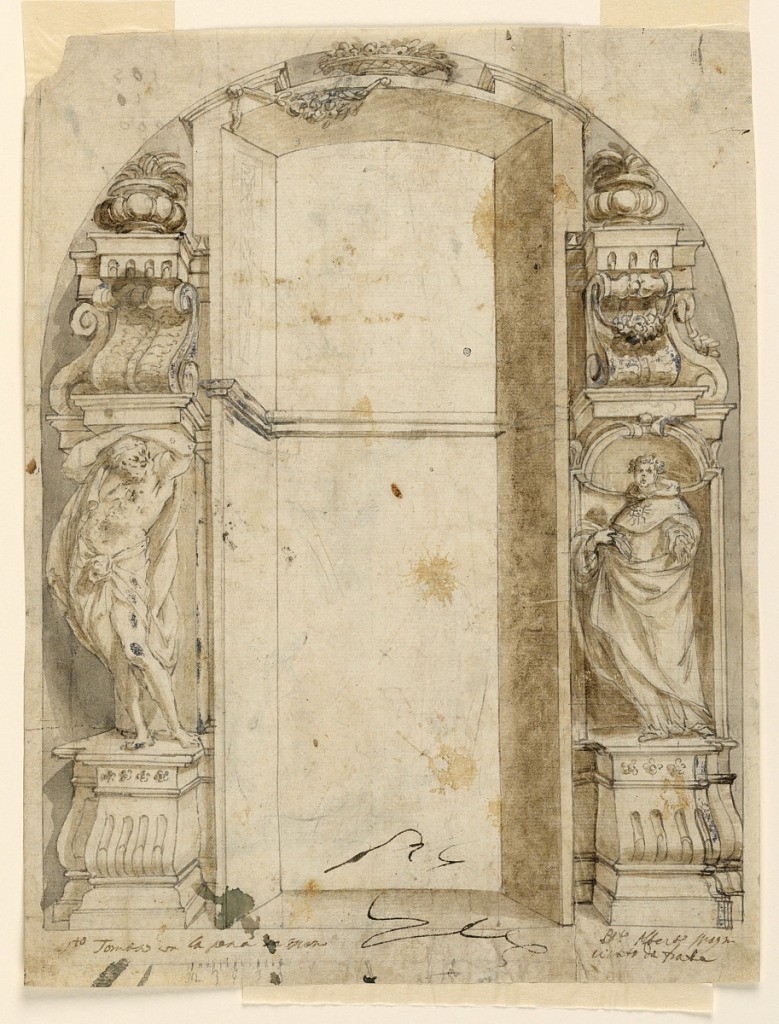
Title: Drawing
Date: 1660–80
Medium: Pencil. Pen, ink. Brush, bistre, white heightening. Paper;
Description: Vertical rectangle. At left stands Atlas and supports the heavy entablature. At right stands St. Thomas Aquinas in a niche. Both figures stand upon elaborated pedestals. below the scale, pencil. At the reverse is St. Thomas traced with pencil, his right hand with a pen being slightly raised. Two bucrania are sketched, pencil. In the upper right corner accounting. The writer was not familiar with multiplying ten times.